Field crop: maize
Growth stage: 2
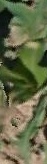
Species: maize